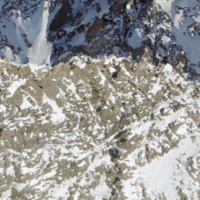
EUNIS habitat code: 49
Species observed at this site:
Pyrrhocorax graculus